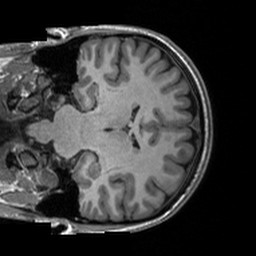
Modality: T1w
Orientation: coronal
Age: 25
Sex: female
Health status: healthy
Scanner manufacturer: siemens
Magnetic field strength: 3 T
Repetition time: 2 s
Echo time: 0.00197 s